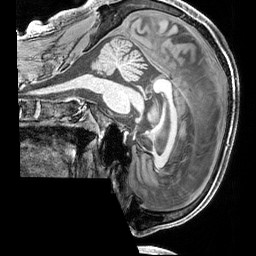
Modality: T1w
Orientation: sagittal
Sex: male
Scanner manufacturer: siemens
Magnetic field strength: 3 T
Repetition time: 2.3 s
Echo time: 0.00226 s